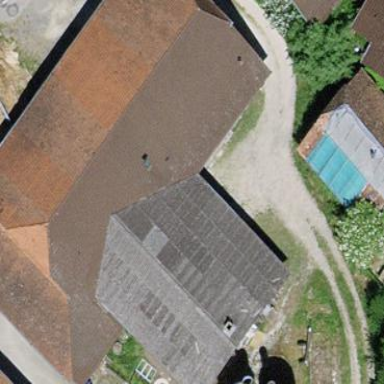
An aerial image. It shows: Barn.